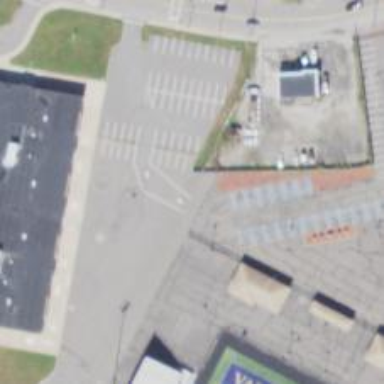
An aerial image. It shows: Parking space.